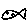
Label: fish